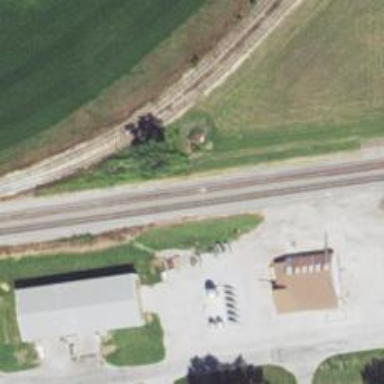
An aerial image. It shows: Railway service station.